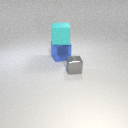
large blue metal cube below large cyan rubber cube